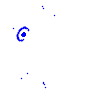
Particle: kaon